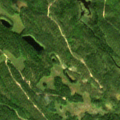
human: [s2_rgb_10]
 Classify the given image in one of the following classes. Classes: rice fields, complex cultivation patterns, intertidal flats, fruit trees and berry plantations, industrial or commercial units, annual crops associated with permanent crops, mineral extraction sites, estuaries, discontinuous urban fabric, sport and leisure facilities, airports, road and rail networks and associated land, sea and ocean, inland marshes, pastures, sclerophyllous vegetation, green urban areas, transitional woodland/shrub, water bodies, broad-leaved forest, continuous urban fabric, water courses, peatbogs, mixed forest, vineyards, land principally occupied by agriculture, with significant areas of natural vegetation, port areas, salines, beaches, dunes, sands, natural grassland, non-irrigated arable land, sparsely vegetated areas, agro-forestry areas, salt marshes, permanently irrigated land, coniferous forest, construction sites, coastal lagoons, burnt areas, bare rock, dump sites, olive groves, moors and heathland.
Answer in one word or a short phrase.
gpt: coniferous forest